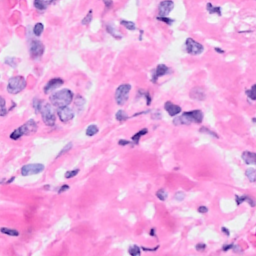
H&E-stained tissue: Breast